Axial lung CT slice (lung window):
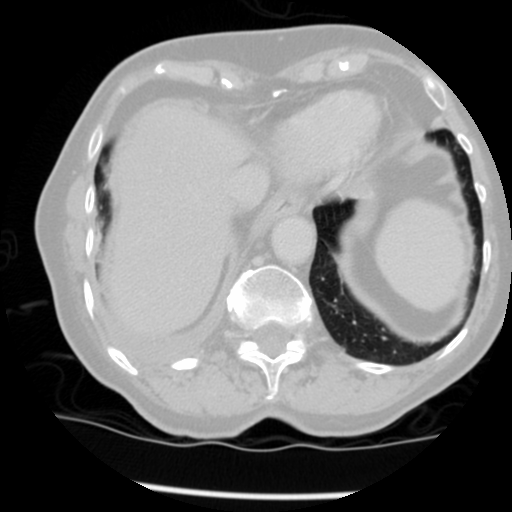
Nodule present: no